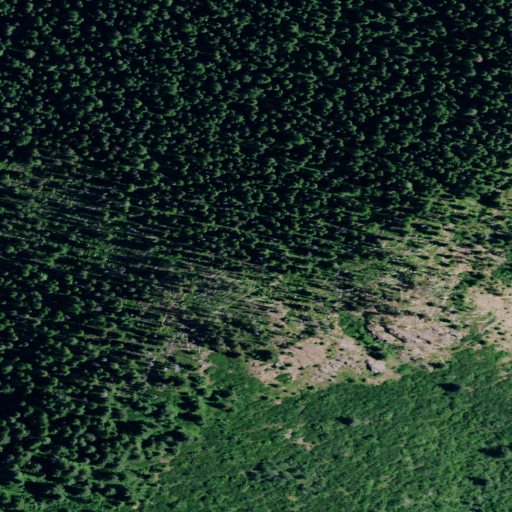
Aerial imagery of mountain in Idaho named Spotted Louis Point containing evergreen forest, shrub, and deciduous forest